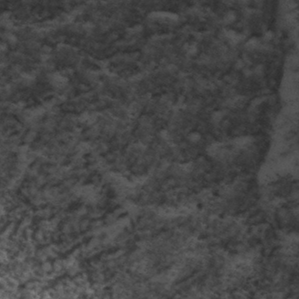
Label: frost